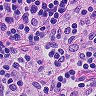
Metastatic tissue present: no